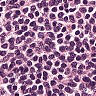
Metastatic tissue present: no